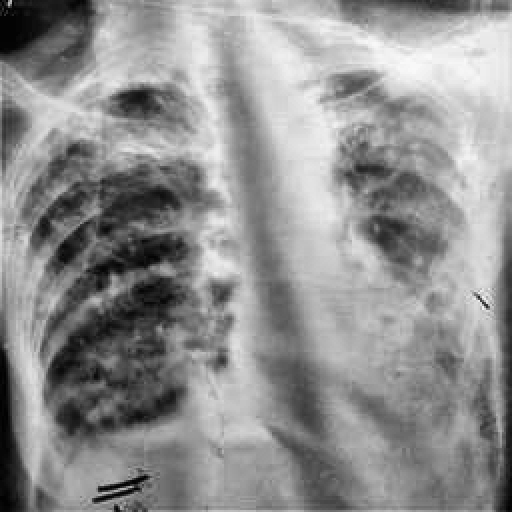
Finding: TUBERCULOSIS